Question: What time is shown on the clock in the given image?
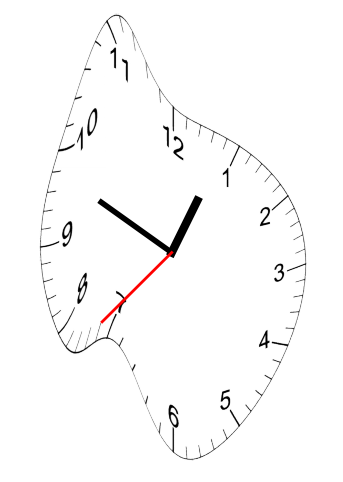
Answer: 12:48:37